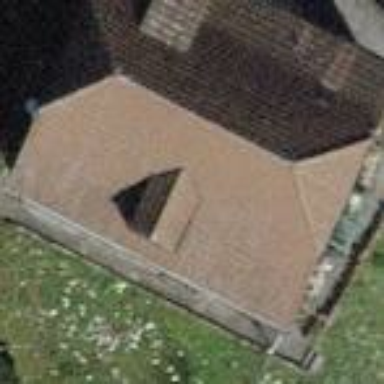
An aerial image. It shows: Building with tile roof.